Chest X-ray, AP view. Patient: 62 years old, sex F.
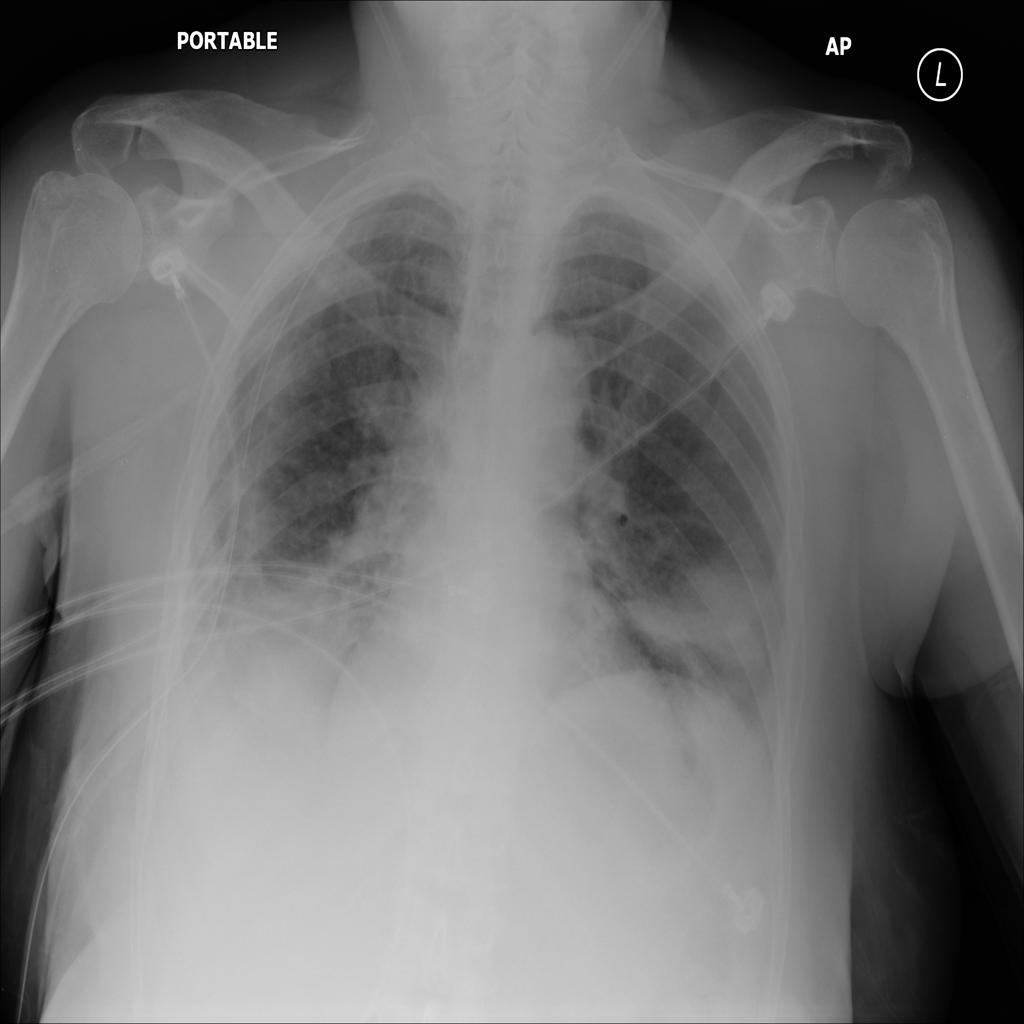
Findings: Effusion